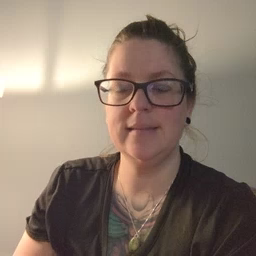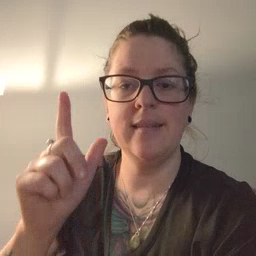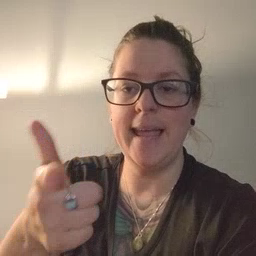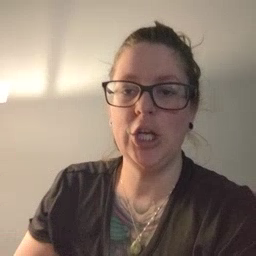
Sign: later